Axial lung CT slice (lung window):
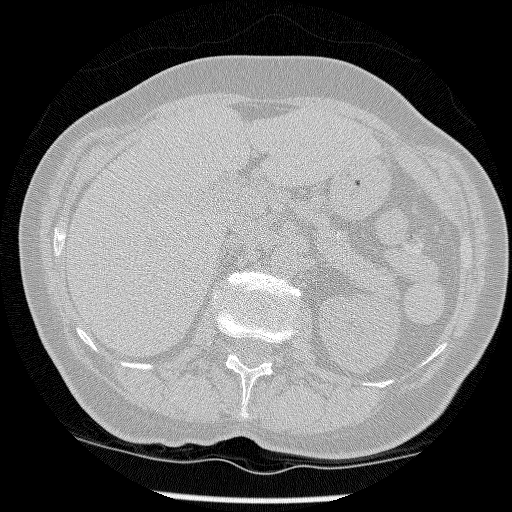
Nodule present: no